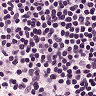
Metastatic tissue present: no